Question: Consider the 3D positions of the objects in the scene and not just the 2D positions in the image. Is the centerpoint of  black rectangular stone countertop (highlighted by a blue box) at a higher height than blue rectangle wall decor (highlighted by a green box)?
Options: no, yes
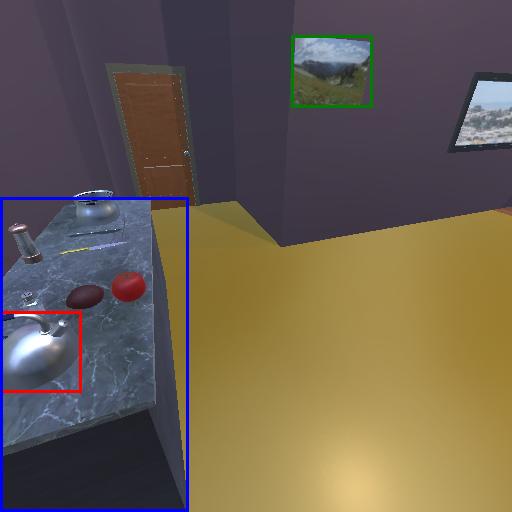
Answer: no